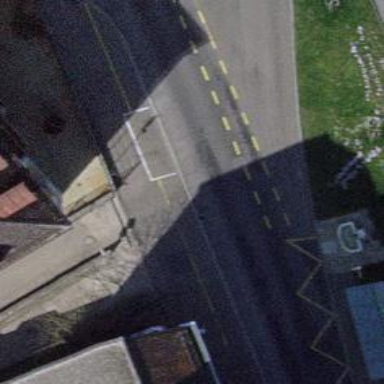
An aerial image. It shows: Parking aisle made of asphalt next to service road with sidewalk.